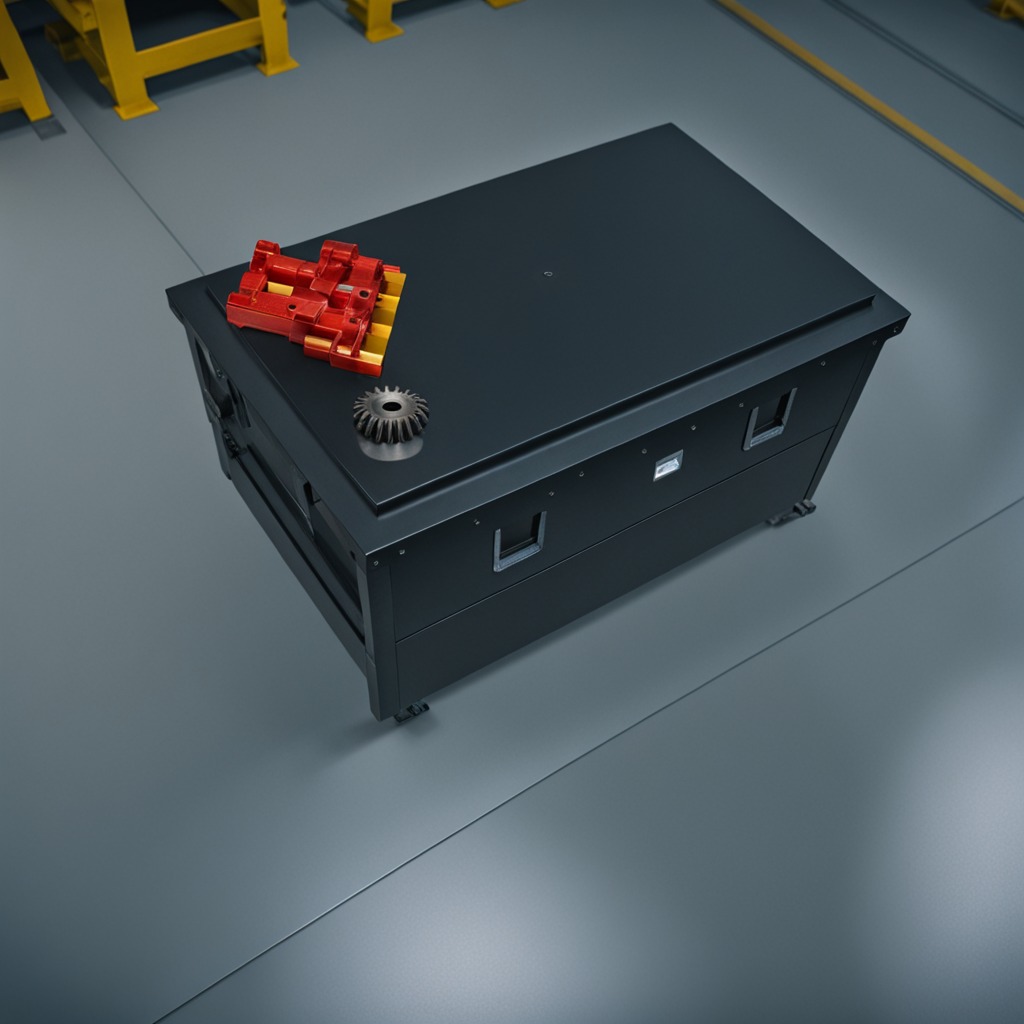
A steel gear with teeth is lying on a toolbox surface in an airplane hangar workshop.